Question: Here we have my implementation of the mediator design pattern
The Goal is to create a working/useful instance of the Mediator pattern, the code works fine. The question is this an appropriate use of the pattern, and was it executed correctly?
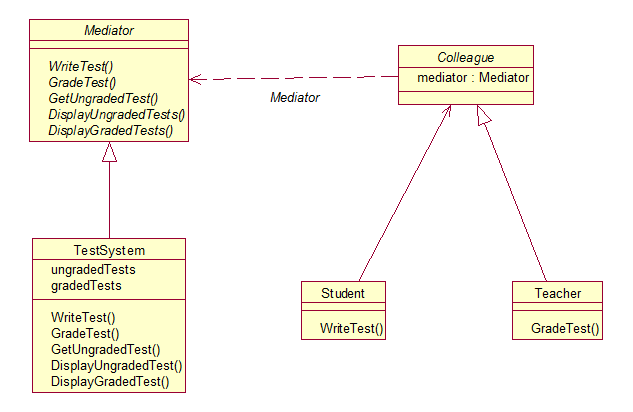
Answer: I using mediator very often but in c++ in qt. However I thing this is does not matter. So I can something tell you.
I think that your example is good. Generaly connection as look like
> Object ---> Mediator ----> Object
Mediator should inherit form Abstrac Mediator. Abstrac mediator provide interface. Mediator also should have vector or list all object (pointer) who whant to send and get data beetwen as. I whant to show my header file from my mediator.
'''
class Object;
class GlobalMediator;
class Mediator;
class IMediator
{
public:
virtual void Send(QString from , QString to, QString message) = 0;
virtual void Send(QString from , QString to, QString parametr , QString message) = 0;
virtual void Send(QString from , QString to , QGraphicsItem *item) = 0;
virtual void Send(QString from , QString to , QString message , QVector<QString> vect) = 0;
// virtual void SendFromOut(QString from , QString to, QString message) = 0;
};
class Mediator : public QObject , public IMediator
{
Q_OBJECT
private:
QMap<QString ,Object* > map;
GlobalMediator *gMed;
QString name;
public:
Mediator(QString name);
QString getName();
void Register(Object* obj);
void Unregister(QString name );
void setGlobalMediator(GlobalMediator *gm);
void Send(QString from , QString to, QString message);
void Send(QString from , QString to, QString parametr , QString message);
void Send(QString from , QString to , QGraphicsItem *item);
void Send(QString from , QString to , QString message , QVector<QString> vect);
};
class GlobalMediator
{
private:
QMap<QString , Mediator*> map;
public:
GlobalMediator();
void RegisterMediator(Mediator *med);
void UnregisterMediator(Mediator *med);
};
class Object
{
// Q_OBJECT
public:
Object(Mediator *medium , QString name);
Object(QString name);
private:
Mediator *medium;
protected:
QString name;
public: //others
void AddMediator(Mediator *med);
Mediator* getMediator();
QString _name();
public:
virtual void Send(QString to , QString message);
virtual void Send(QString to, QString parametr , QString message);
virtual void Send(QString to, QGraphicsItem *item);
virtual void Send(QString to , QString message , QVector<QString> vect);
virtual void Receive(QString from, QString message);
virtual void Receive(QString from, QString parametr , QString message);
virtual void Receive(QString from, QGraphicsItem *item);
virtual void Receive(QString from , QString message , QVector<QString> vect);
};
#endif // MEDIATOR_H
'''
As You see you also need create class Object. Object is sepcjal class provided interface for concret object each whant to join to mediator list. This patern works very well.
I also introduced GlobalMEdiator. This is some like network simply Mediator is some like LAN, and GlobalMediator is some like WAN. In your example GlobalMediator worked if Local mediator not found object. Then Local mediator send message to GlobalMediator and he send message to all LocalMediator each he have in its List. Let say A_Local_Mediator have all student and teacher in one class. B_Local_Mediator have all studdent and teacher in class B. When teacher form class A whant to send info to student from calss B mesage is routed. In this code GlobalMediator not have full implemented as you see. If you whant that I can provided this. In this moment I found the only same conception.
> TeacherA ---> A_Local_Mediator (if find student send mesage to student
in this same calss if not ---> Global_ Mediator---->B_Local_Mediator
(find student)
For what this ??? In this case your have very simply mechanism to managment Mediator and Object. Generaly in small project GlobalMediator is not needed. So you can comment this few lines.